Interaction volume radius: 5 \u00c5
Interaction volume height: 15 \u00c5
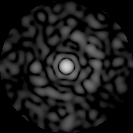
Disorder parameter: 0.858